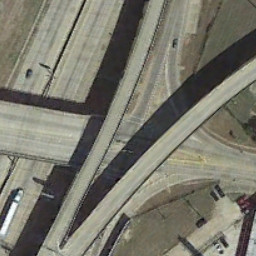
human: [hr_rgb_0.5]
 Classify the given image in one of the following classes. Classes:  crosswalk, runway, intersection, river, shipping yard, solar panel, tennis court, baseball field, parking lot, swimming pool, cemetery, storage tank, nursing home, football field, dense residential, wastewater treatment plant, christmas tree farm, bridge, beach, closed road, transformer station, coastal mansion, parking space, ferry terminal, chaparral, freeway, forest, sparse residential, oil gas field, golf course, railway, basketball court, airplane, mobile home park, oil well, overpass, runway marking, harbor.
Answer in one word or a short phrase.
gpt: overpass